Question: I was workin in pgadmin 4 when I accidentaly separarte a panel, I close the program and now just appear me the menu bar incomplete and the list of servers and it cant be used

I desinstalled pgadmin and install again but nothing changed
I expect that pgadmin become normal again
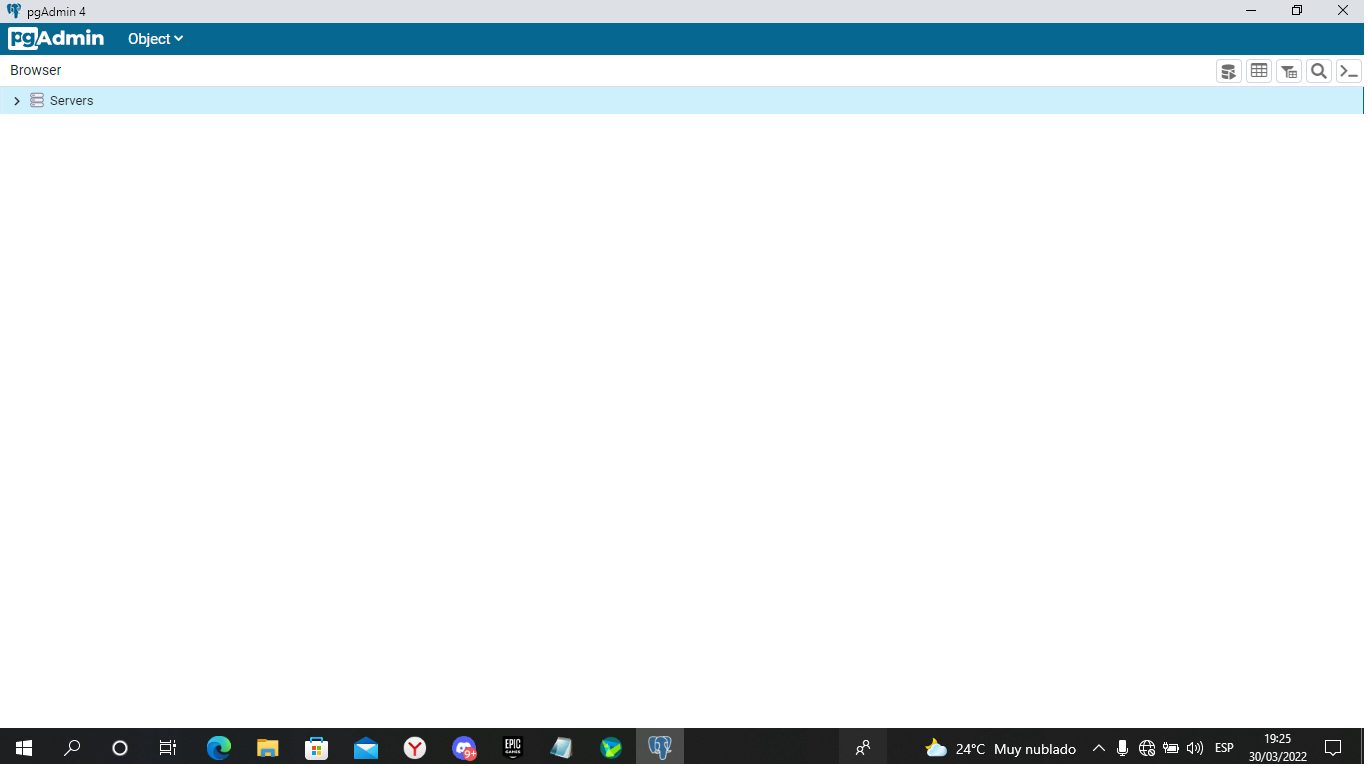
Answer: To properly restore the PgAdmin's interface you need to go to 'File > Reset Layout'
<URL>